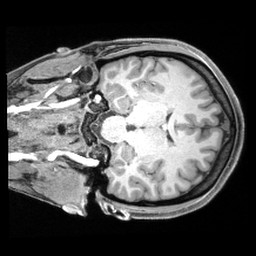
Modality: T1w
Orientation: coronal
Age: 21
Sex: female
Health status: healthy
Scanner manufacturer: siemens
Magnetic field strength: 3 T
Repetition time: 2.4 s
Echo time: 0.00194 s